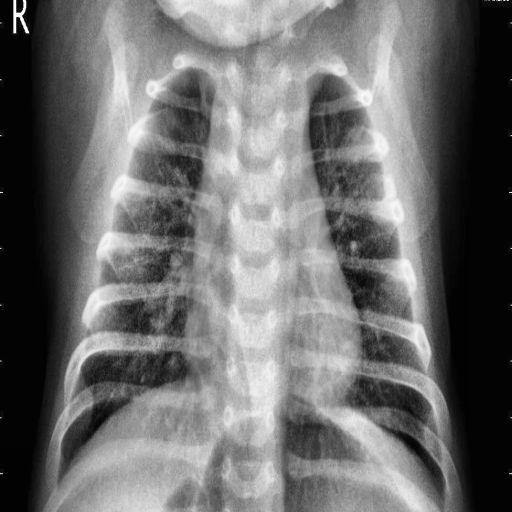
Finding: PNEUMONIA